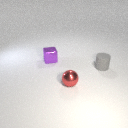
small red metal sphere to the right of small purple metal cube